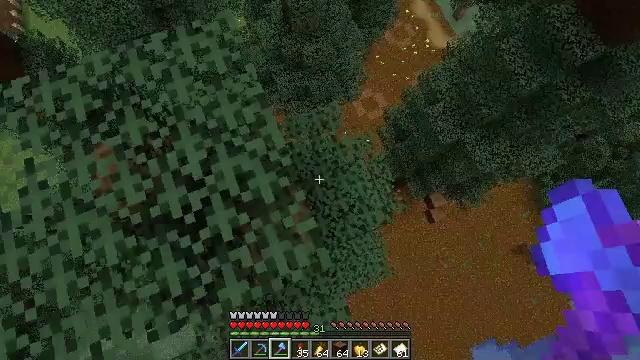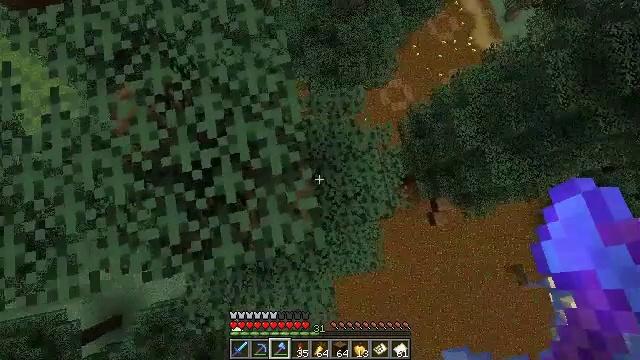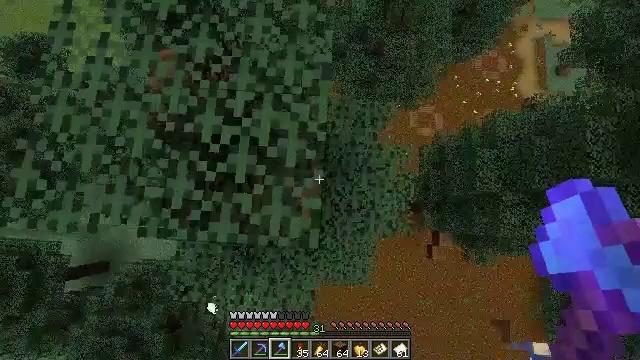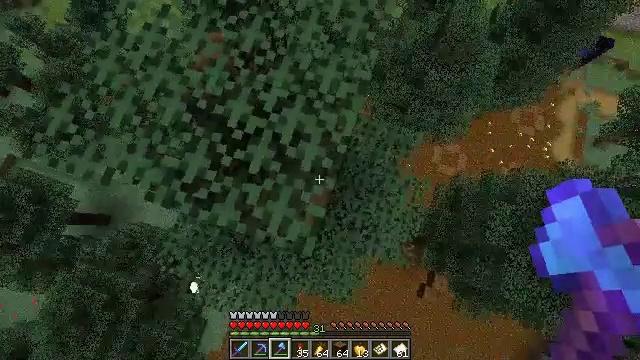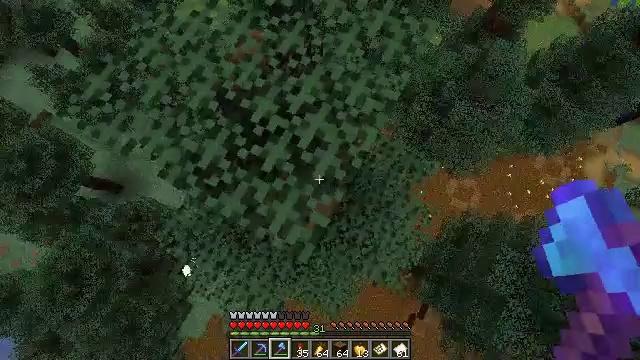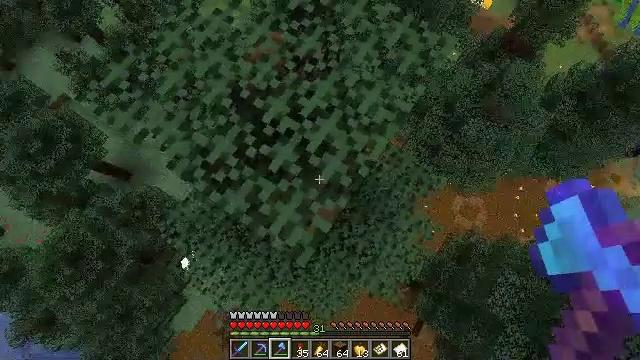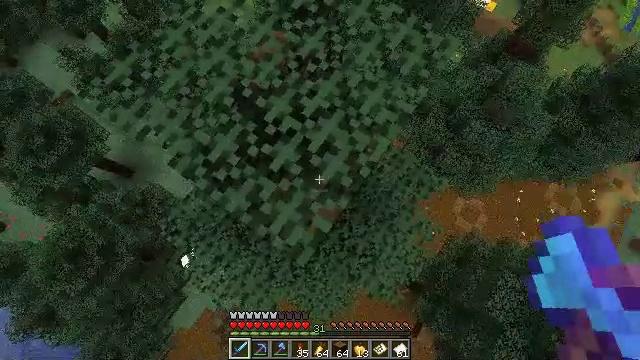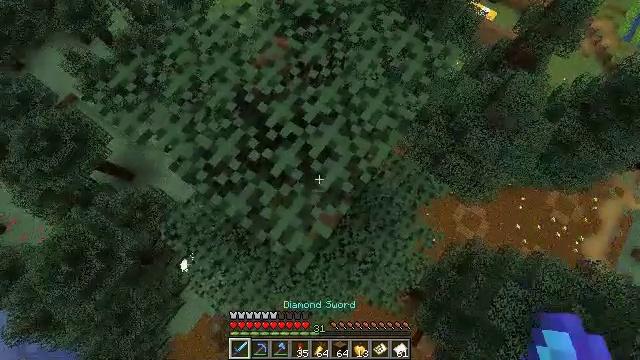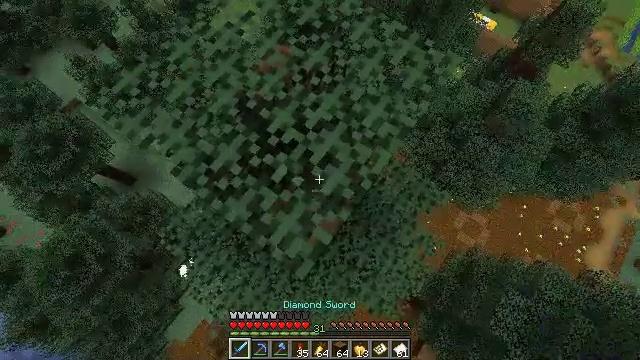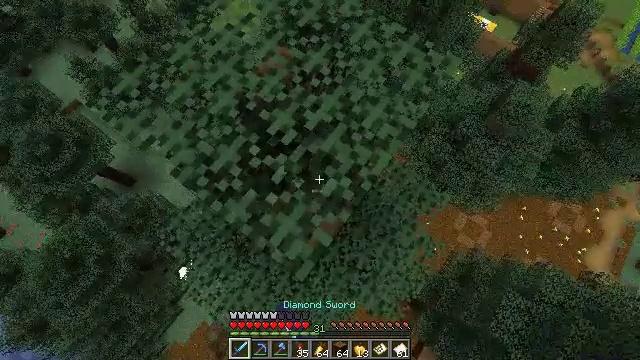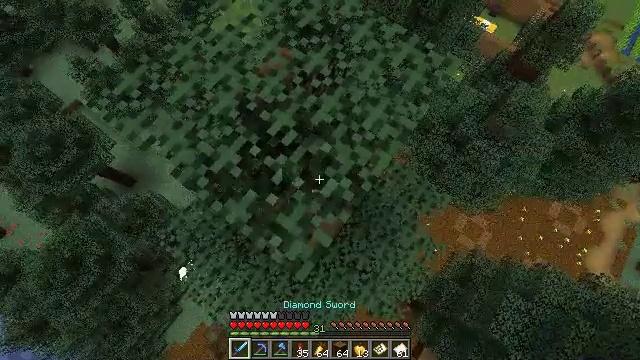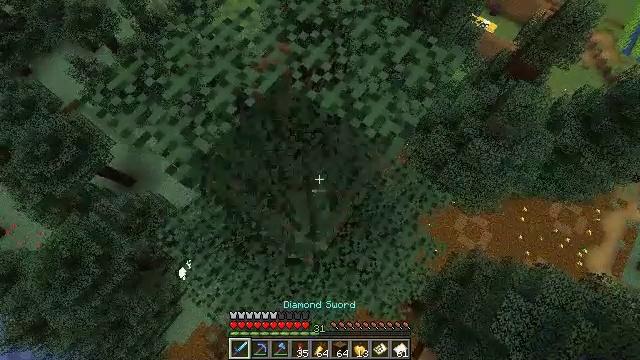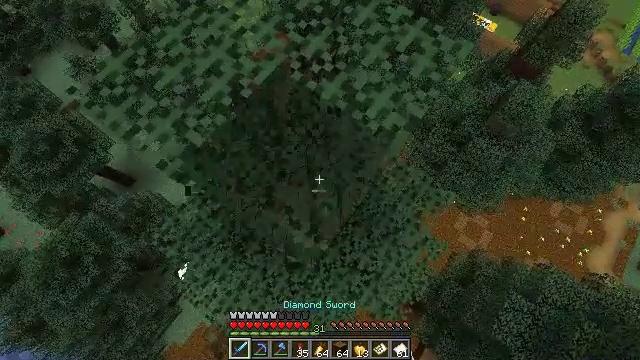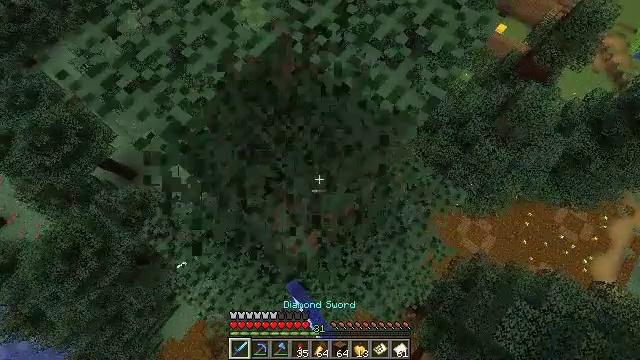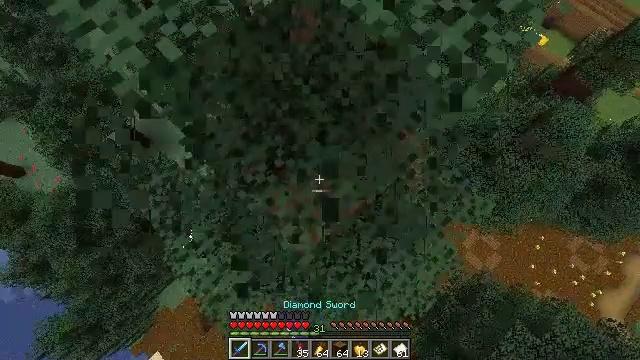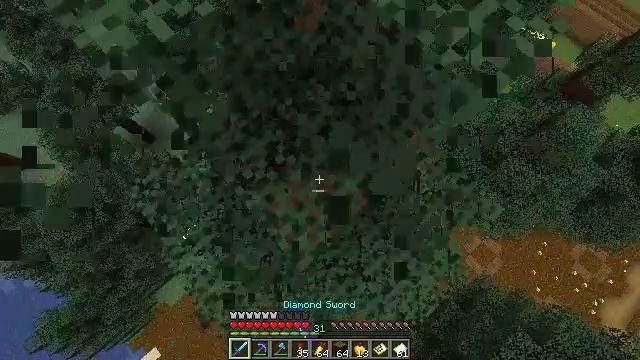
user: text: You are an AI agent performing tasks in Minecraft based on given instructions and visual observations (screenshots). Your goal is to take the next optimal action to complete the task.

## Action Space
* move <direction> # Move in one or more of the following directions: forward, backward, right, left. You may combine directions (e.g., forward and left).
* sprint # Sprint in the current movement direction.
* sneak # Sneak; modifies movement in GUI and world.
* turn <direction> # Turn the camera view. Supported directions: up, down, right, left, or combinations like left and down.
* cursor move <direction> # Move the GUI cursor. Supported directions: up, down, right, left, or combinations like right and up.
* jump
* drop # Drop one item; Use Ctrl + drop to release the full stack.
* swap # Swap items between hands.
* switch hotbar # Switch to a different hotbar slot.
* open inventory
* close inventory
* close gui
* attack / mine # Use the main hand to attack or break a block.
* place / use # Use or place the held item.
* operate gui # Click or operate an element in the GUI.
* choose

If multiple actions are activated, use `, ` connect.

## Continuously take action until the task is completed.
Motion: motion action
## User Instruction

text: Punch the spruce leaves to get saplings.
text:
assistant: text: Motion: turn left and down
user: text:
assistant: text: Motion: turn left
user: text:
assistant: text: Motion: turn left and up
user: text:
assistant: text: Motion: turn left and up
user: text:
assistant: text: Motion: turn left and up
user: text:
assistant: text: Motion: switch to hotbar 1
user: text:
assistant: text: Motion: turn up, switch to hotbar 1
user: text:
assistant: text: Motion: turn up, attack / mine, switch to hotbar 1
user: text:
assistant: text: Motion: attack / mine, switch to hotbar 1
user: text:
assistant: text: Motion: attack / mine
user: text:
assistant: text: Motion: attack / mine
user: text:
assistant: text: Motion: attack / mine
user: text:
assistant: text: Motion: turn left, attack / mine
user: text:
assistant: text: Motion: move forward, turn left and down, attack / mine
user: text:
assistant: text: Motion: move forward, turn left, attack / mine
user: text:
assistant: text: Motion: move forward, attack / mine
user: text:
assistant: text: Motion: attack / mine
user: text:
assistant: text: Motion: attack / mine
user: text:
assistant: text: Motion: attack / mine
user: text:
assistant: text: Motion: attack / mine
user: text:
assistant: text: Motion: turn left, attack / mine
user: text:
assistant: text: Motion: attack / mine
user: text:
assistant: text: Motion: attack / mine
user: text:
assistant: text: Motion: turn left and down, attack / mine
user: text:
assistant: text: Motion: turn left and down, attack / mine
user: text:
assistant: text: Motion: attack / mine